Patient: sex F, age 74
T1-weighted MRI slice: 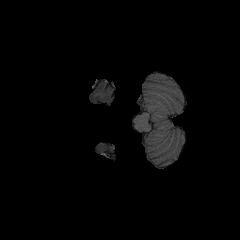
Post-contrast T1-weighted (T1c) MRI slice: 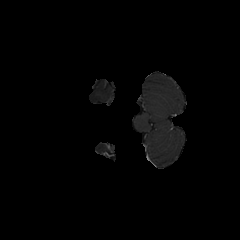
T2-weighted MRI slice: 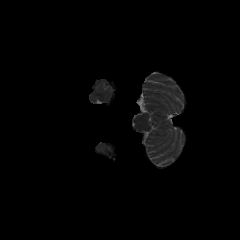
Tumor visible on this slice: no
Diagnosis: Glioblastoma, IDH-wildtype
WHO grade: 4